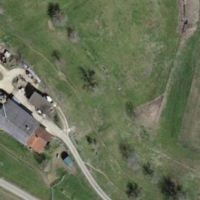
EUNIS habitat code: 52
Species observed at this site:
Ruspolia nitidula